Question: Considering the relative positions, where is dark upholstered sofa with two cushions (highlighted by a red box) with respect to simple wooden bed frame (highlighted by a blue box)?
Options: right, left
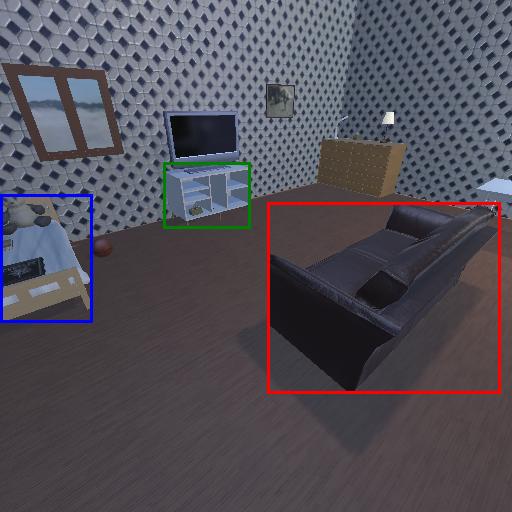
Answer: right